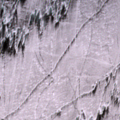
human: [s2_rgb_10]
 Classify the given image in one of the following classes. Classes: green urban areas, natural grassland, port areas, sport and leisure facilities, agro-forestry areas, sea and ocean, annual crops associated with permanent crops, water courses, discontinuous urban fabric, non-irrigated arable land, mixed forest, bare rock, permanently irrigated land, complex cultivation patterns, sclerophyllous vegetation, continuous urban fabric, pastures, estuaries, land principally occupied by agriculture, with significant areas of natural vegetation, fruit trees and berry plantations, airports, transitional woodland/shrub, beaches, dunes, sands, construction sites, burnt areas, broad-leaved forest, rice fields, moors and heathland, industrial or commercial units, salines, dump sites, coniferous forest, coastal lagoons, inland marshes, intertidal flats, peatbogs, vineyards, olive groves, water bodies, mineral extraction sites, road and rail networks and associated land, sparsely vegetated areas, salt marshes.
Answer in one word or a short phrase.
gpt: sea and ocean